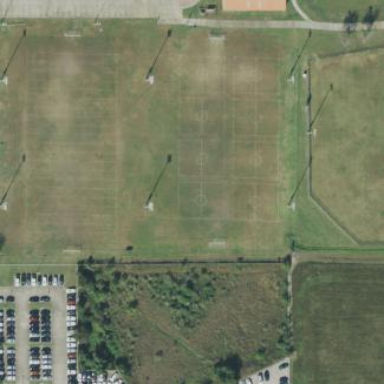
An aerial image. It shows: Multi-sport pitch for leisure activities.